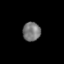
Tissue: prostate
Cell type: T cells
Senescence score: 0.3582
Nuclear area (px): 335
Mean DAPI intensity: 118.884